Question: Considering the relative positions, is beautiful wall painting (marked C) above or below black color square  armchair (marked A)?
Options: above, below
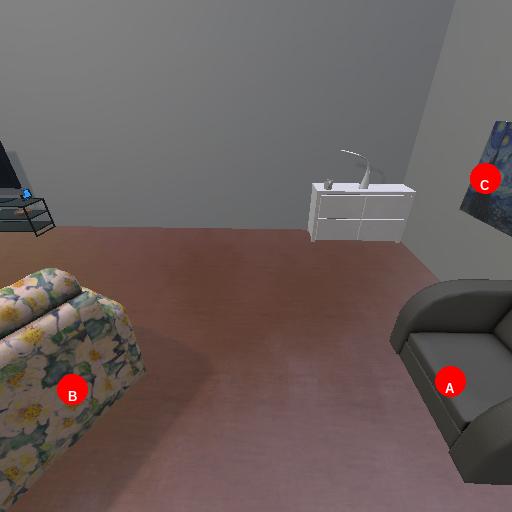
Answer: above